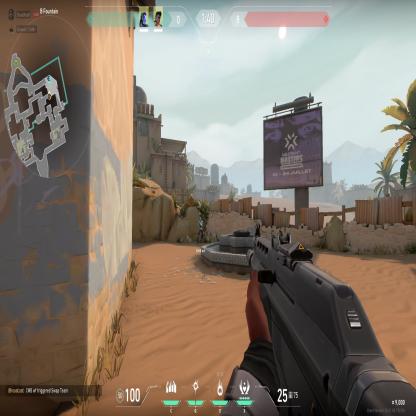
Label: teammate